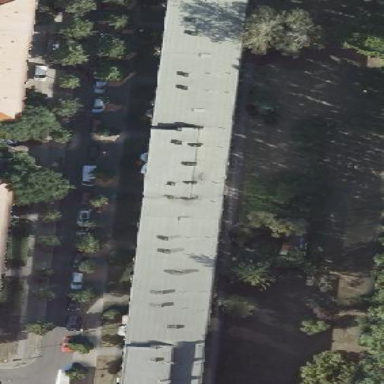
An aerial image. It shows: Apartment building with flat roof.